Interaction volume radius: 10 \u00c5
Interaction volume height: 10 \u00c5
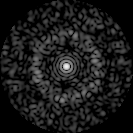
Disorder parameter: 0.8128